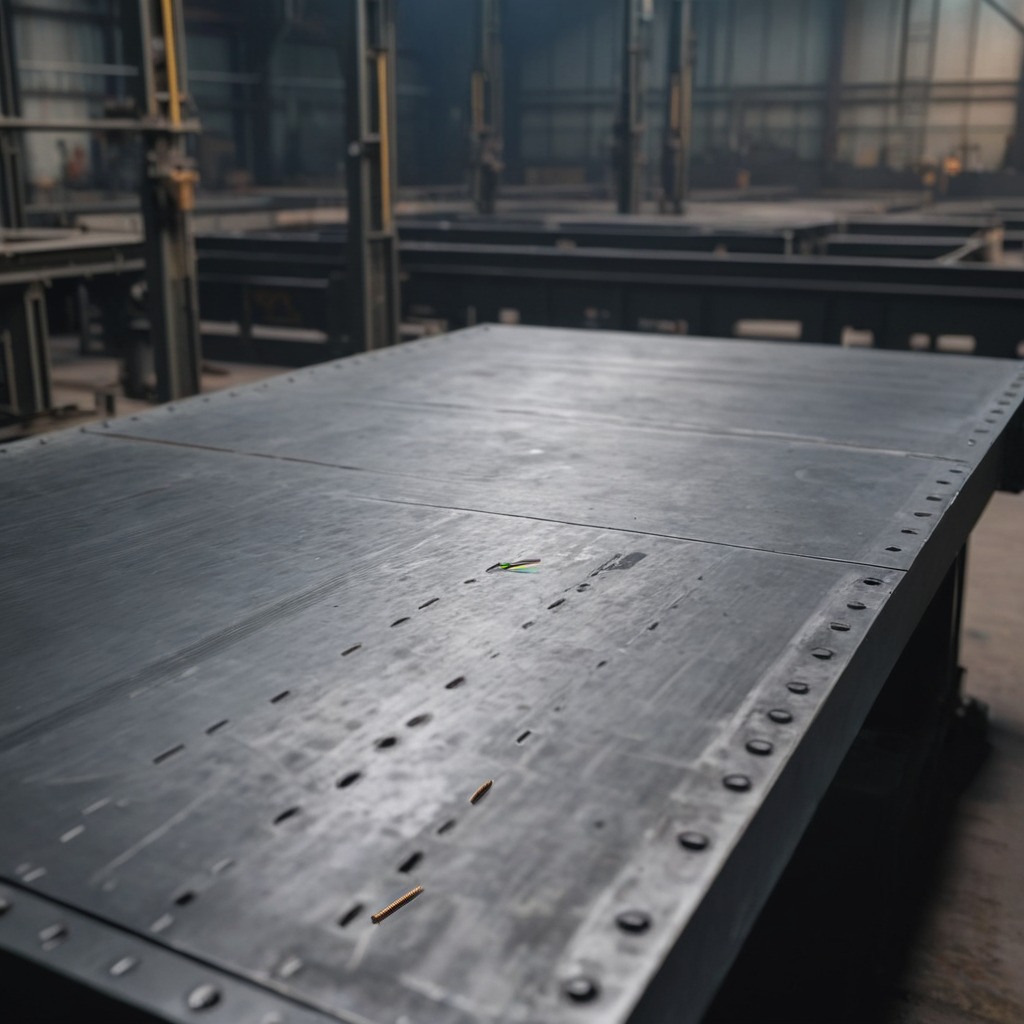
A metal screw is lying on a cold steel table in a mining workshop.